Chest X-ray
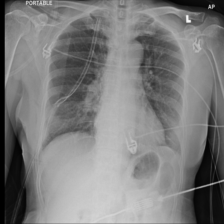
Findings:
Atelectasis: negative
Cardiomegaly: negative
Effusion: negative
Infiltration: negative
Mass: negative
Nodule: negative
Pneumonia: negative
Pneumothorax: negative
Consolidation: negative
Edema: negative
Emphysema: negative
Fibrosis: negative
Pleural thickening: negative
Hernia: negative